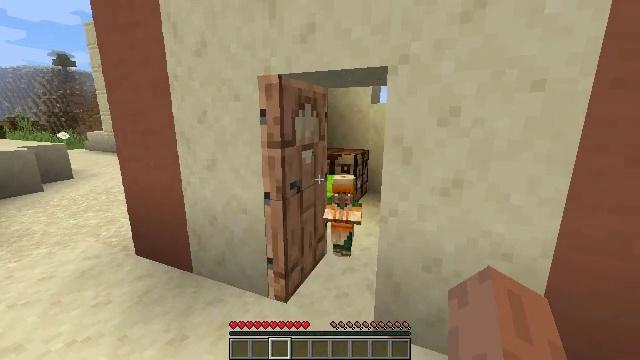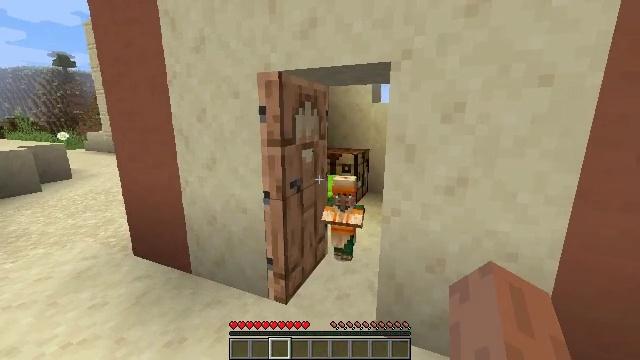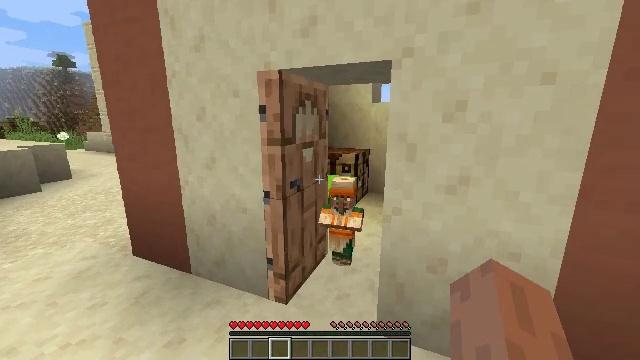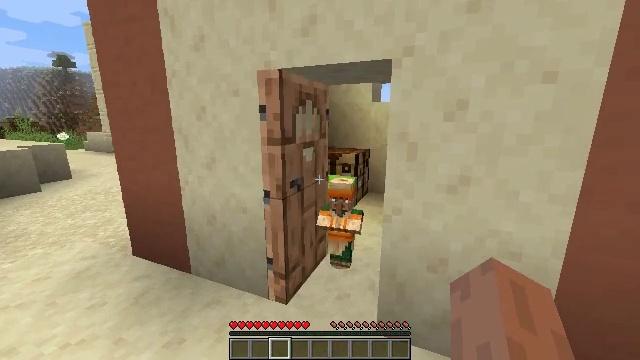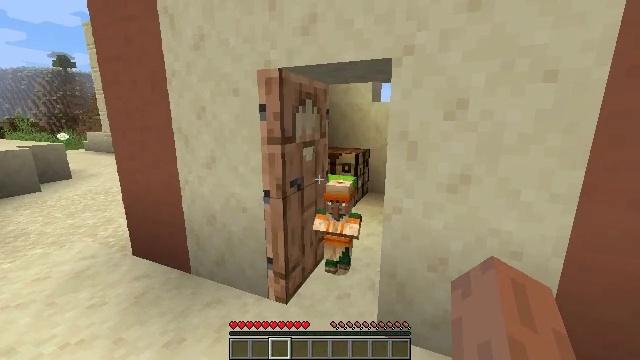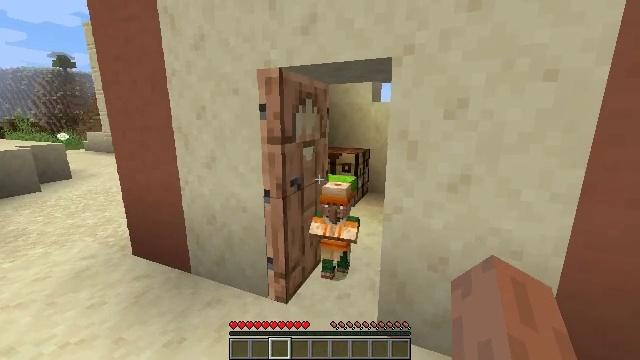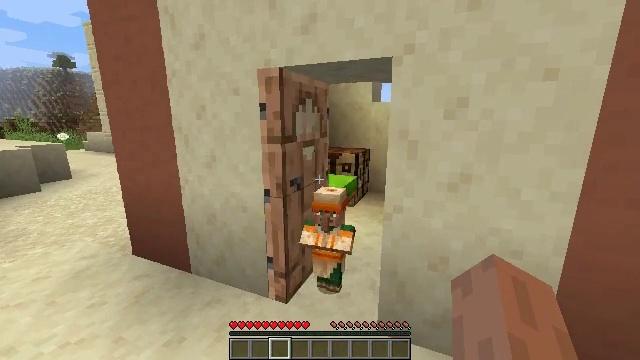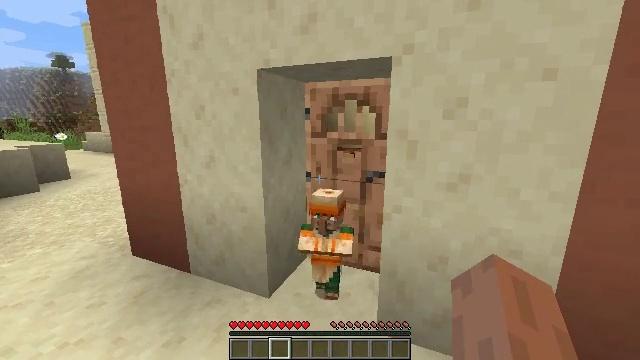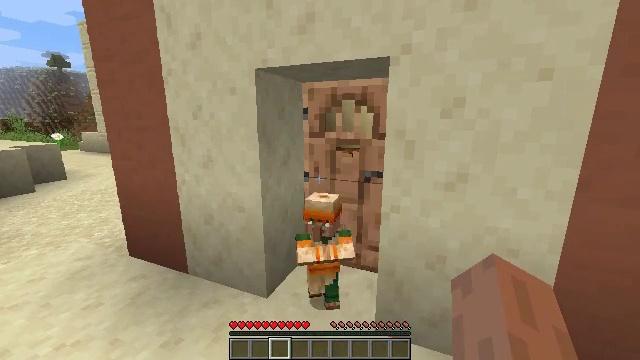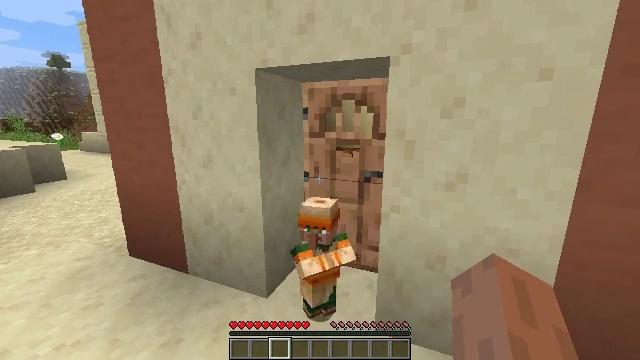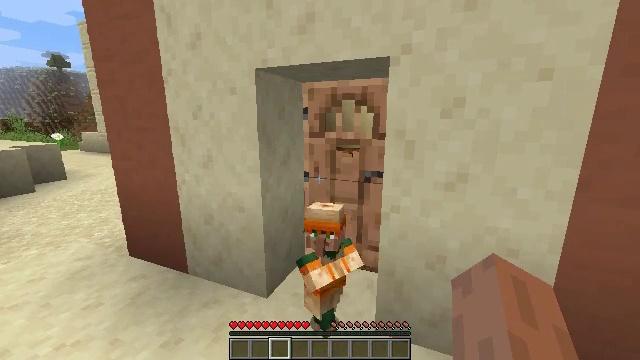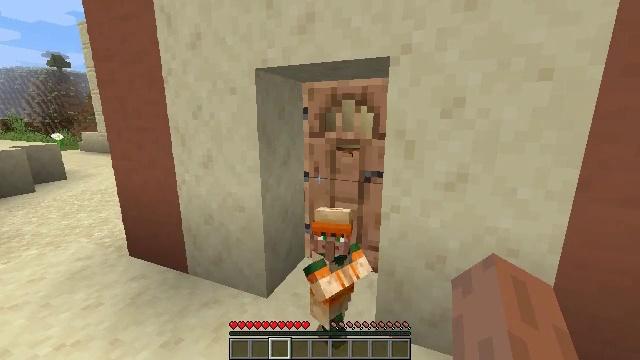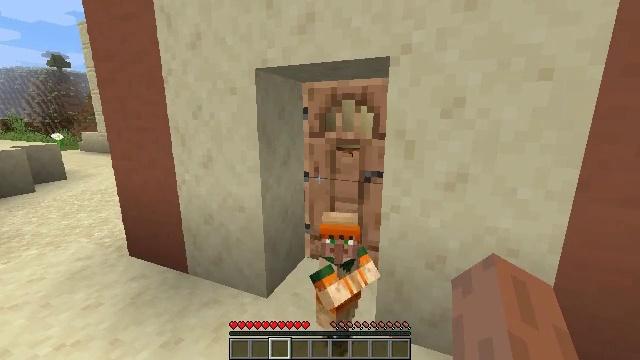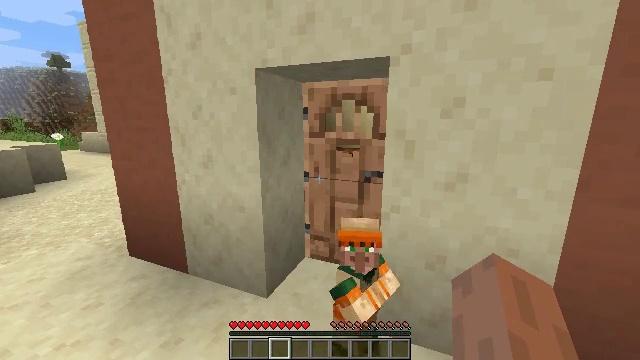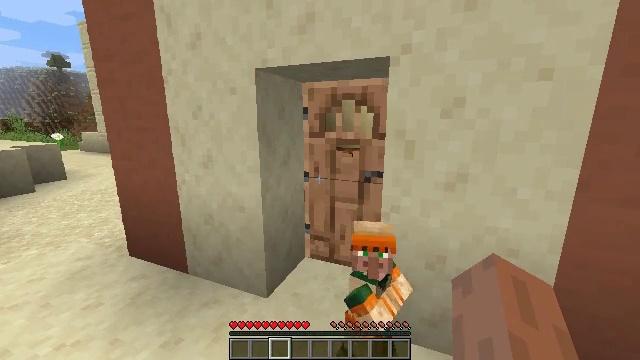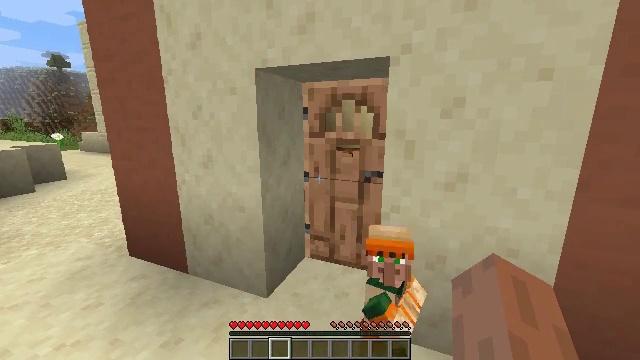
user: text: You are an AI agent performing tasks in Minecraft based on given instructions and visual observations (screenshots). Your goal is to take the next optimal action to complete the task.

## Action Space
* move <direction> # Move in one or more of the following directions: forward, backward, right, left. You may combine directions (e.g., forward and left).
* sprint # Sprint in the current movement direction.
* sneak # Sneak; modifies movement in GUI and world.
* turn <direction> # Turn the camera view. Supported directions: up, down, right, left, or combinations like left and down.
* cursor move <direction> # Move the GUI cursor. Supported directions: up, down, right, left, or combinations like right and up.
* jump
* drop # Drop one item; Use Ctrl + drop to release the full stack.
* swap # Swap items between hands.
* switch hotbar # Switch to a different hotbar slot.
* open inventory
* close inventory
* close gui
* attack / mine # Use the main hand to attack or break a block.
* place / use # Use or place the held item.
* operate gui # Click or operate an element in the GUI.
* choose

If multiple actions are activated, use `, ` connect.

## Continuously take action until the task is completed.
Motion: motion action
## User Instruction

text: Harvest sea pickles while diving.
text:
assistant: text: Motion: attack / mine
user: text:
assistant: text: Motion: attack / mine
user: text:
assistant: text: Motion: attack / mine
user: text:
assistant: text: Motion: attack / mine
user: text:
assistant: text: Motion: attack / mine
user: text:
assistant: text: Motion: attack / mine
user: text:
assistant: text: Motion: attack / mine
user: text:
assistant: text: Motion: attack / mine
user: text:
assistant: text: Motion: attack / mine
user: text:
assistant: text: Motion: attack / mine
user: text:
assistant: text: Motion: attack / mine
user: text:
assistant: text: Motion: attack / mine
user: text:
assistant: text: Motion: attack / mine
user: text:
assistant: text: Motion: attack / mine
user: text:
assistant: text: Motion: attack / mine
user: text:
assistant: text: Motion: attack / mine
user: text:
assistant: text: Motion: turn right, attack / mine
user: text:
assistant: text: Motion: turn right, attack / mine
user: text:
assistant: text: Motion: attack / mine
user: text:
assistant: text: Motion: attack / mine and use / place
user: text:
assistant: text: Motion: attack / mine and use / place
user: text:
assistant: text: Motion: attack / mine and use / place
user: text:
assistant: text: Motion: attack / mine and use / place
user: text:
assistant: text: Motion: attack / mine
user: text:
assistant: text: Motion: attack / mine
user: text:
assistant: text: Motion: move forward, attack / mine
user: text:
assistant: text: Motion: move forward, attack / mine
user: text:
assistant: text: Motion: move forward, attack / mine
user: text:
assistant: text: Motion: move forward, attack / mine
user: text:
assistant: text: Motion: move forward, attack / mine